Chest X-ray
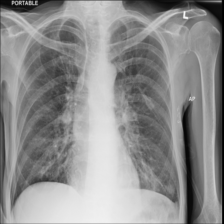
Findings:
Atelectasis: negative
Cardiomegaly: negative
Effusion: negative
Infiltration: positive
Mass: negative
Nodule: negative
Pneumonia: negative
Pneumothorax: negative
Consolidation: negative
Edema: negative
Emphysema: negative
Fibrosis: negative
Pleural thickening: negative
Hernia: negative